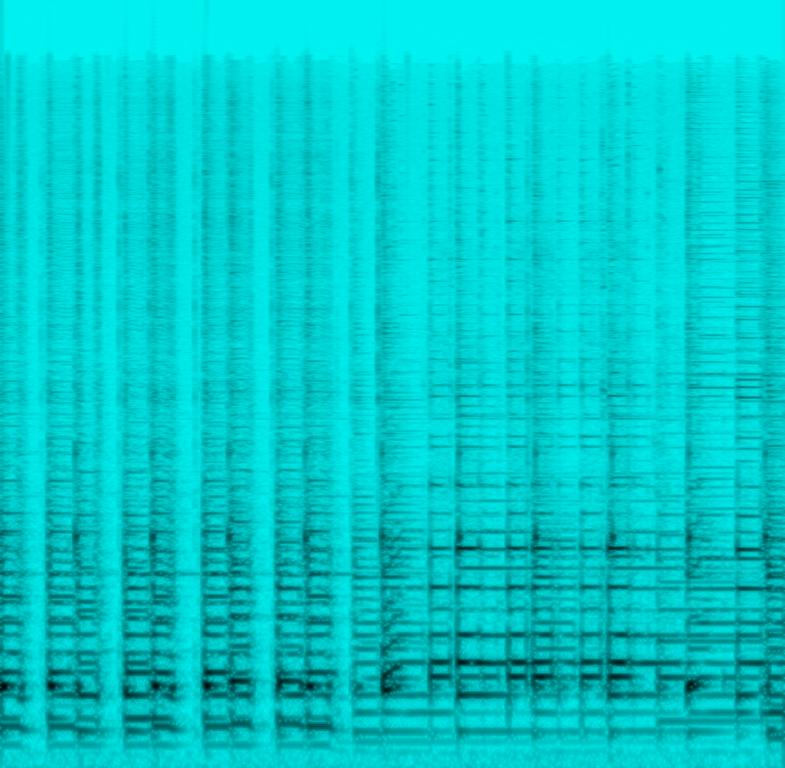
The low quality recording features a finger style acoustic guitar melody. The recording is in mono, noisy and it sounds soulful and passionate.